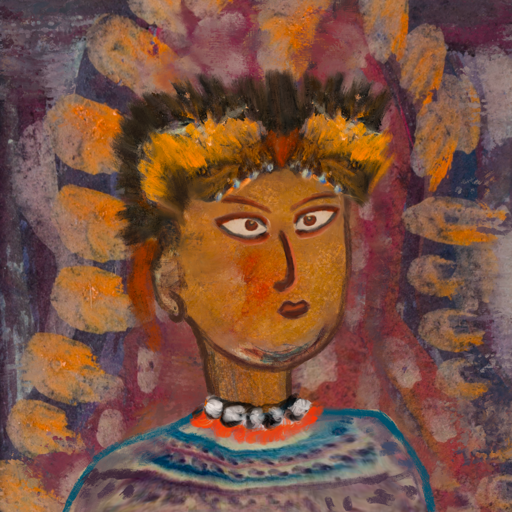
Background: Doll, Head And Neck Side: Pipe, Face Side: Roy_Bahadur, Bust: HillGirl, Hair Side: Blank, Head Accessory: Gypsy_Queen, Second Necklace: Blank, Necklace: An_Impression, Baby: Blank